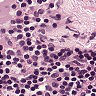
Metastatic tissue present: no